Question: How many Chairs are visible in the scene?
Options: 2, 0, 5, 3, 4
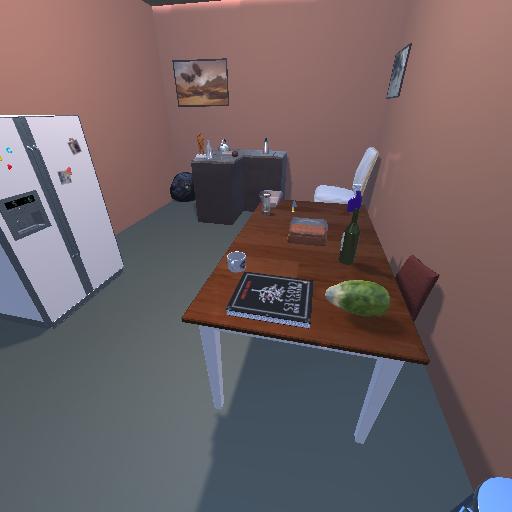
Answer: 2